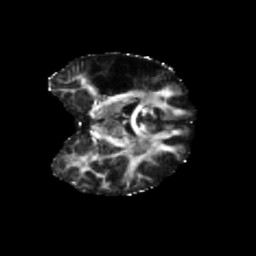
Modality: FA
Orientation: coronal
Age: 36
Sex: female
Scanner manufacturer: siemens
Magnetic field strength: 3 T
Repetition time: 5.47 s
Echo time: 0.0854 s